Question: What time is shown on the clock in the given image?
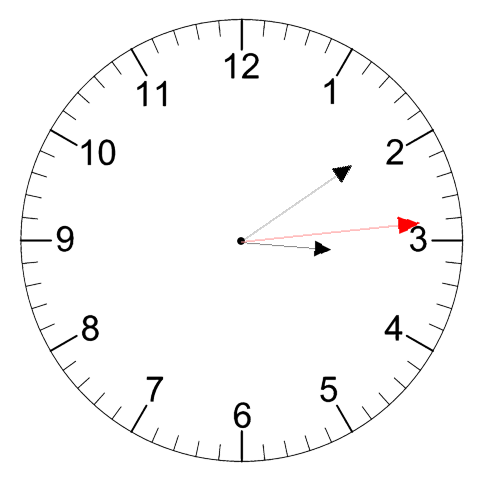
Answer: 03:09:14